Question: I am plotting a histogram using
'''
plt.imshow(hist2d, norm = LogNorm(), cmap = gray)
'''
where 'hist2d' is a matrix of histogram values. This works fine except for elements in 'hist2d' that are zero. In particular, I obtain the following image

but would like the white patches to be black.
Thank you!
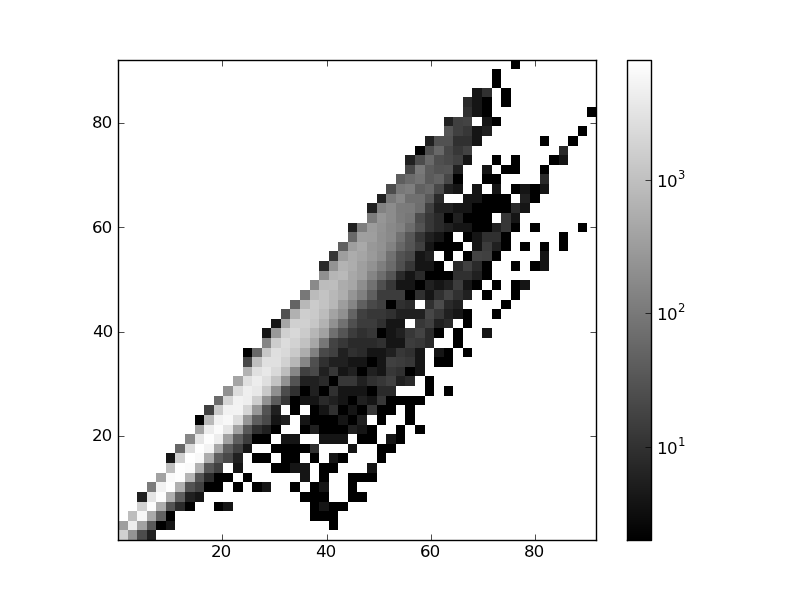
Answer: Here's an alternative method that does not require you to muck with your data by setting a rgb value for bad pixels.
'''
import copy
data = np.arange(25).reshape((5,5))
my_cmap = copy.copy(matplotlib.cm.get_cmap('gray')) # copy the default cmap
my_cmap.set_bad((0,0,0))
plt.imshow(data,
norm=matplotlib.colors.LogNorm(),
interpolation='nearest',
cmap=my_cmap)
'''
The problem is that bins with '0' can not be properly log normalized so they are flagged as 'bad', which are mapped to differently. The default behavior is to not draw anything on those pixels. You can also specify what color to draw pixels that are over or under the limits of the color map (the default is to draw them as the highest/lowest color).